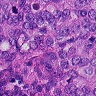
Metastatic tissue present: yes